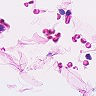
Metastatic tissue present: no